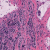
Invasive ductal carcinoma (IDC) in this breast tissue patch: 0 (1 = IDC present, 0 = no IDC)